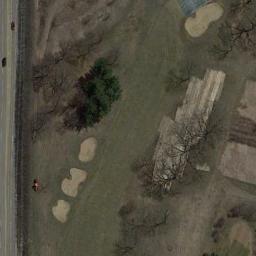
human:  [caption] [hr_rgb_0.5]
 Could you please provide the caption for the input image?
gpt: There are many trees beside the golf course .

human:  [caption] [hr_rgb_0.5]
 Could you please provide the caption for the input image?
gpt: There are several bunkers and trees on the large green lawn on the golf course, And there are several cars on the road next to the golf course .

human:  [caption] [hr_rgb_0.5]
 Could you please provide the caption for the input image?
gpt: The golf course has a fairway, Some bare barrier trees ,A green tree and some sandpits .

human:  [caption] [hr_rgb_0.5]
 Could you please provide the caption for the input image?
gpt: Two similar-sized bunkers next to each other .

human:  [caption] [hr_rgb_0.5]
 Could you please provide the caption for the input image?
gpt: There are some withered trees and some bunkers on the golf course .